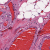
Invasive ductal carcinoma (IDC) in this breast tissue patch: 0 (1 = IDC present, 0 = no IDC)